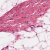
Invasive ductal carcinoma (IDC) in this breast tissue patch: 0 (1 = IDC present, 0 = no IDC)